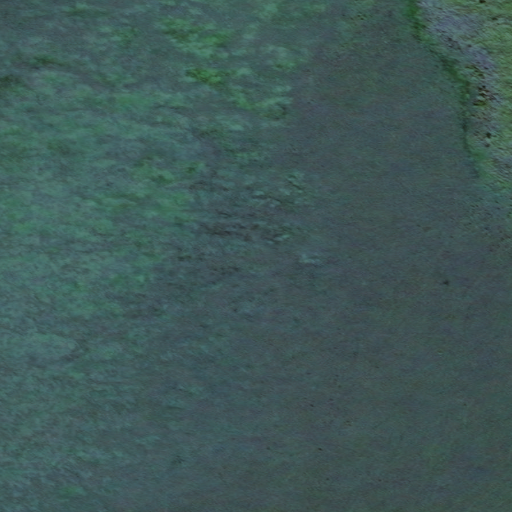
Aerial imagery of cape in Alaska named Black Point containing only unknown